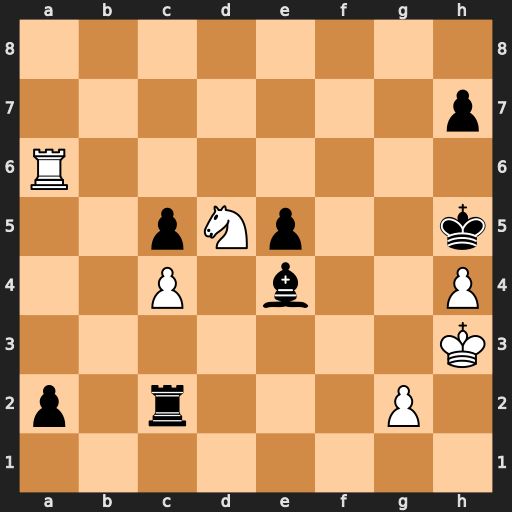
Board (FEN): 8/7p/R7/2pNp2k/2P1b2P/7K/p1r3P1/8
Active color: w
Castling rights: -
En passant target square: -
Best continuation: g4#